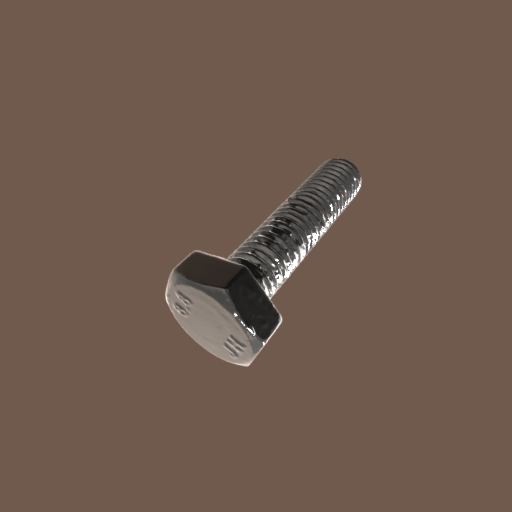
Label: bolt